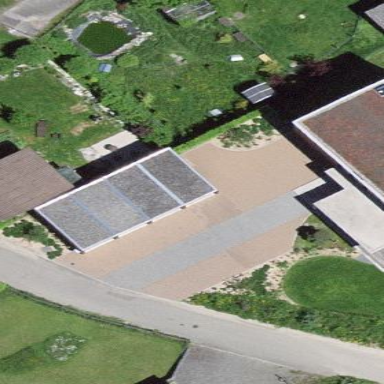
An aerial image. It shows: Garage building.